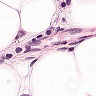
Metastatic tissue present: yes